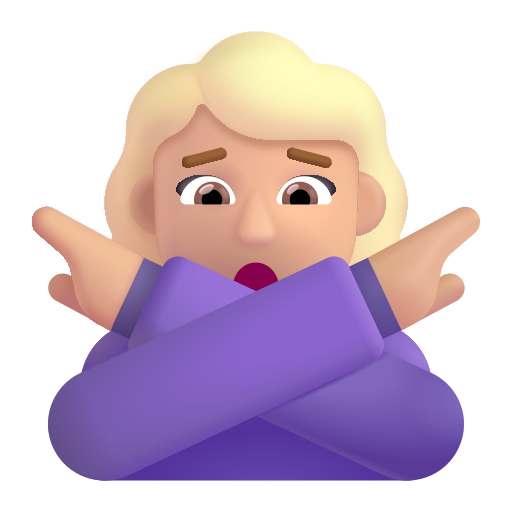
woman gesturing no color  light